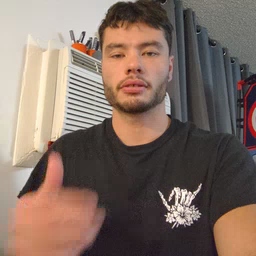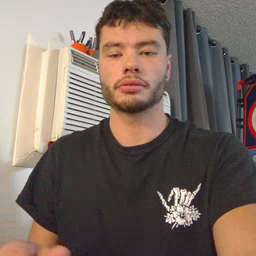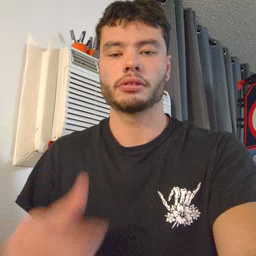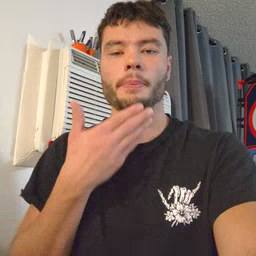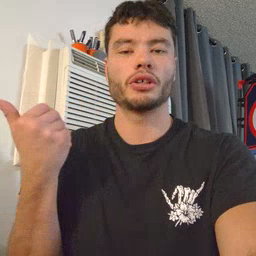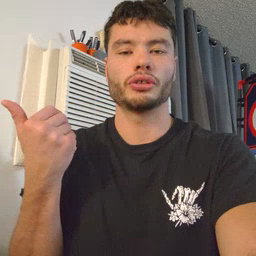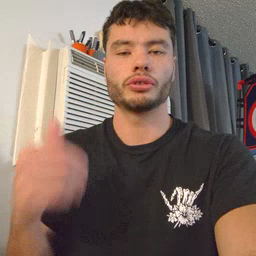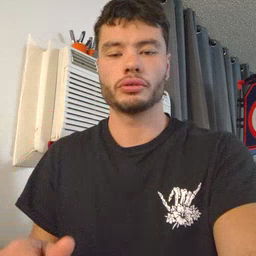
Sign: better